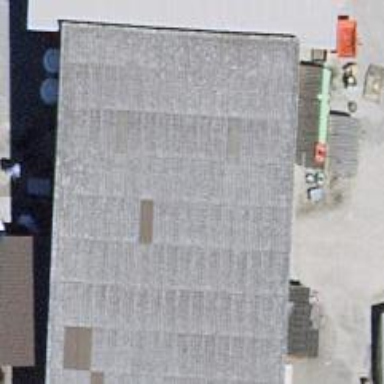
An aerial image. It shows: Barn.